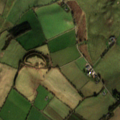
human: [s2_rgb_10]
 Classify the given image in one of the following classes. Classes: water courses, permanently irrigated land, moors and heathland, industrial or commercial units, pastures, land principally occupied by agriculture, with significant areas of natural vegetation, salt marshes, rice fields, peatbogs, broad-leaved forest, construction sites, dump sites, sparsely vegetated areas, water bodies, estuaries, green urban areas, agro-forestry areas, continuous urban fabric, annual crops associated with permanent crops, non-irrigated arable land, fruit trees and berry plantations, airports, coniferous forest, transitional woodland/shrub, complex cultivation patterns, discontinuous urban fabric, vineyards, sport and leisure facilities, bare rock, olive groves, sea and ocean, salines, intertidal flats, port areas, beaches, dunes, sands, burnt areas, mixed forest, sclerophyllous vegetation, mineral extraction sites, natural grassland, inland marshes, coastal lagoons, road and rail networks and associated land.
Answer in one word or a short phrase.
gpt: non-irrigated arable land, pastures, transitional woodland/shrub